Field crop: tomato
Growth stage: 1
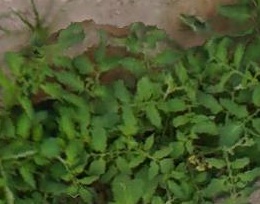
Species: tomato